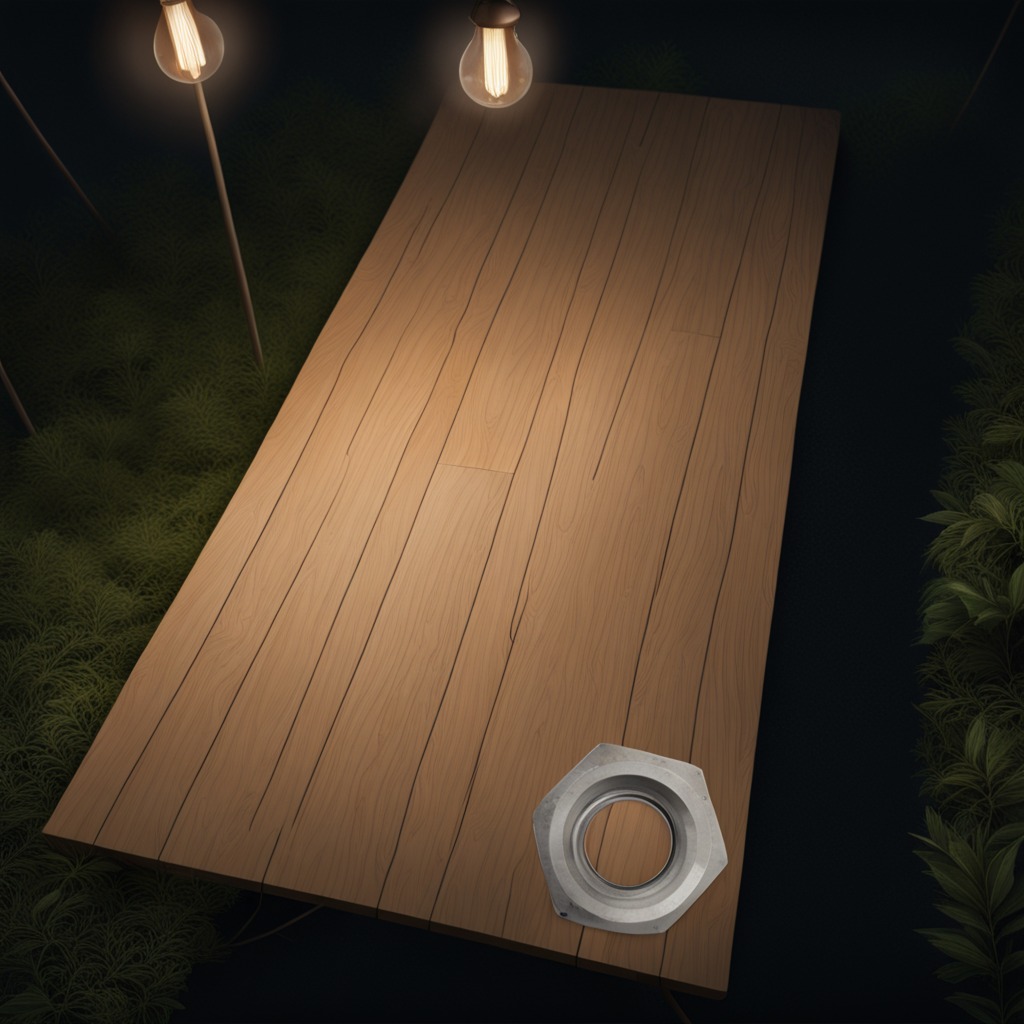
A metal nut is lying on the wooden table.